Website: apple
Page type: account-selection
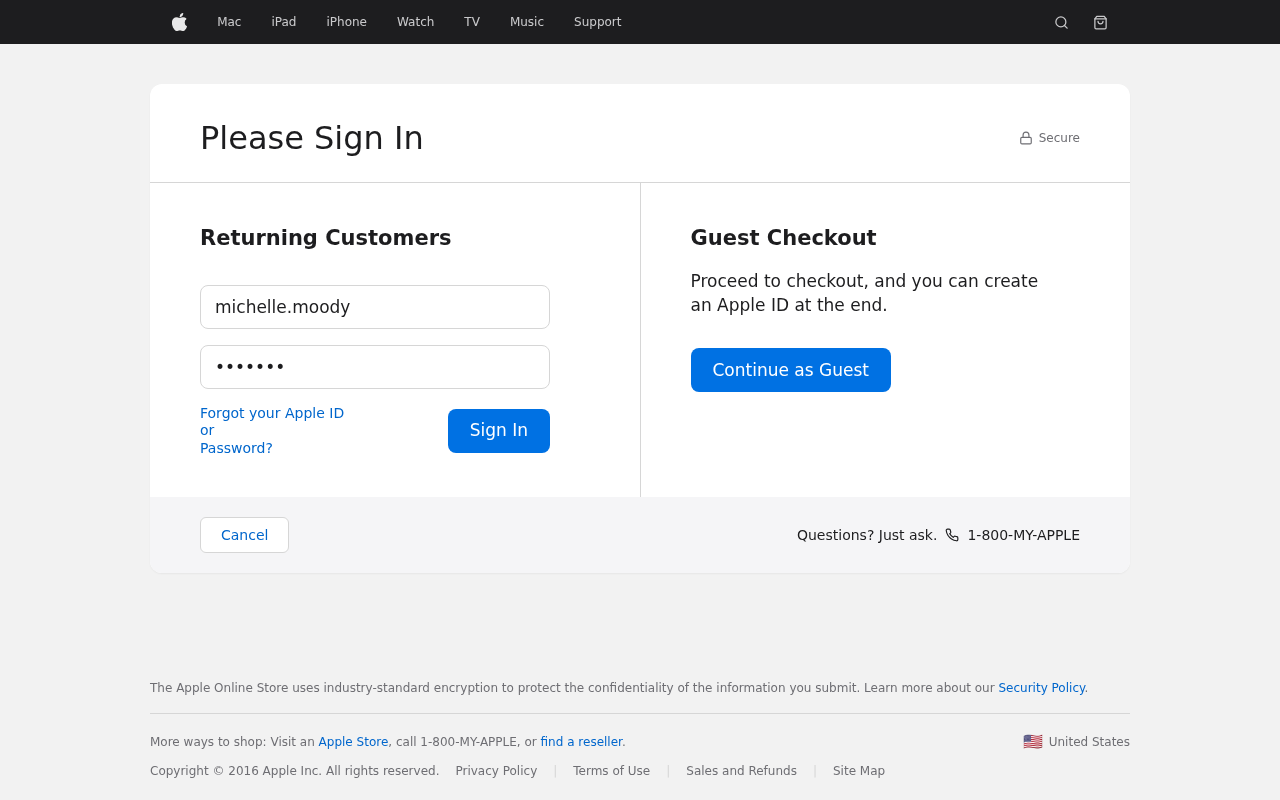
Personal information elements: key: PII_LOGIN_USERNAME
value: michelle.moody